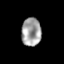
Tissue: skin
Cell type: Epithelial cells
Senescence score: 0.2369
Nuclear area (px): 543
Mean DAPI intensity: 161.374